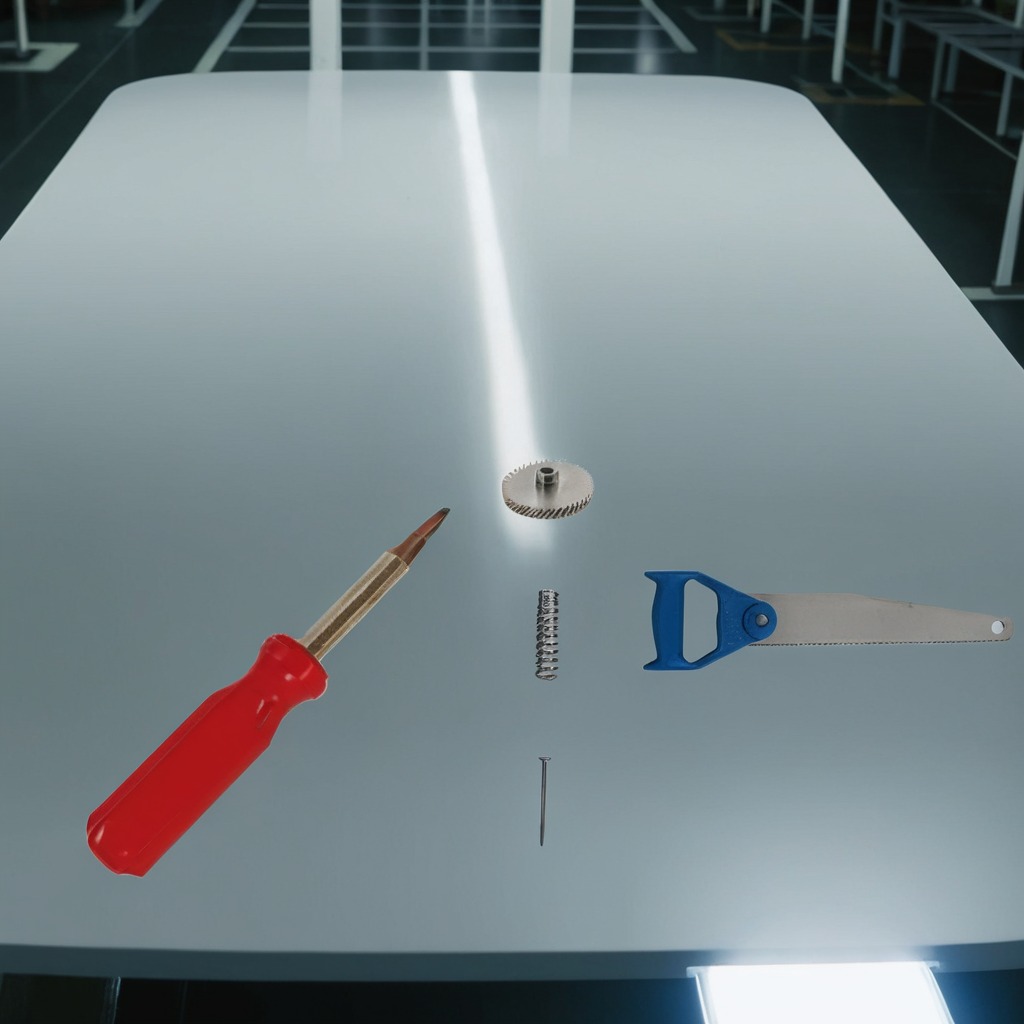
A steel gear with teeth, an iron nail, a coiled metal spring, a handheld metal saw, and a screwdriver are lying on the high-gloss table in a ship maintenance bay industrial lighting.